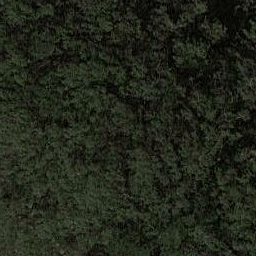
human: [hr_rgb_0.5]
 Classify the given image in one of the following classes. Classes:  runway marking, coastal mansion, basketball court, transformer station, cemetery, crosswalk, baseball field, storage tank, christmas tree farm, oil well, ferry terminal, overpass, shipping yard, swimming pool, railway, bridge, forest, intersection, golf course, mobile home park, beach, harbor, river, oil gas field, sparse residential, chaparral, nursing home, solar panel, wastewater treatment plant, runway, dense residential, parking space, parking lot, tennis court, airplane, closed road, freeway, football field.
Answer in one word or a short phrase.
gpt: forest